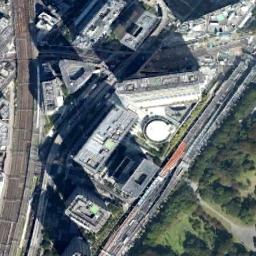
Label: commercial_area